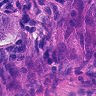
Metastatic tissue present: yes